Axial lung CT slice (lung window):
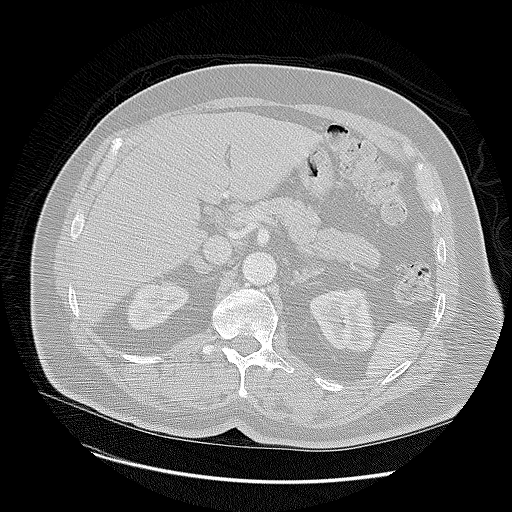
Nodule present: no